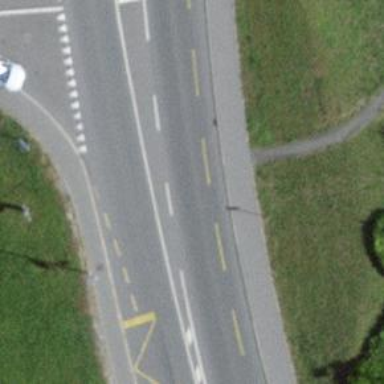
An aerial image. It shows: Secondary road with asphalt surface and dedicated cycle lane on the left.